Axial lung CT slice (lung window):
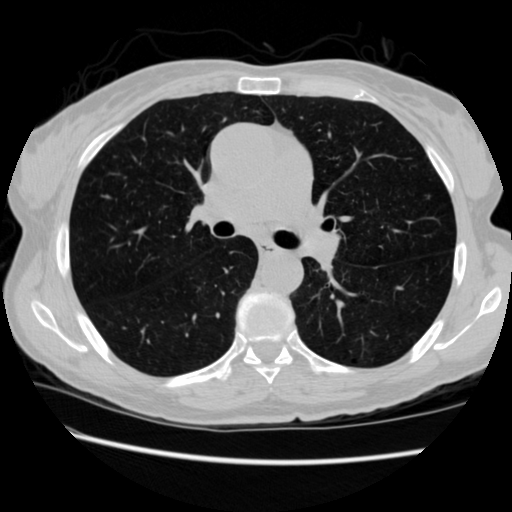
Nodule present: no